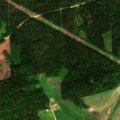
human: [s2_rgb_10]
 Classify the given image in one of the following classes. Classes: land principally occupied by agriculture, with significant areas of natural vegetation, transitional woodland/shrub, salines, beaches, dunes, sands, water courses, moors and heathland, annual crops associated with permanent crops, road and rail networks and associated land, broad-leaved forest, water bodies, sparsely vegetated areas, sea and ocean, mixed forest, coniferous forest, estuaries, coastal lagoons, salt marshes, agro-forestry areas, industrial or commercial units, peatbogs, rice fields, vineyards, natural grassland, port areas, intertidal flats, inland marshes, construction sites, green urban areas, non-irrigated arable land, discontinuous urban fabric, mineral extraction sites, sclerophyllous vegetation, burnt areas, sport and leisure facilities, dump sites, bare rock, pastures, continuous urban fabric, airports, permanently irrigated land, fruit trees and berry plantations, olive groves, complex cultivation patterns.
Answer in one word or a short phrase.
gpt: non-irrigated arable land, pastures, coniferous forest, mixed forest